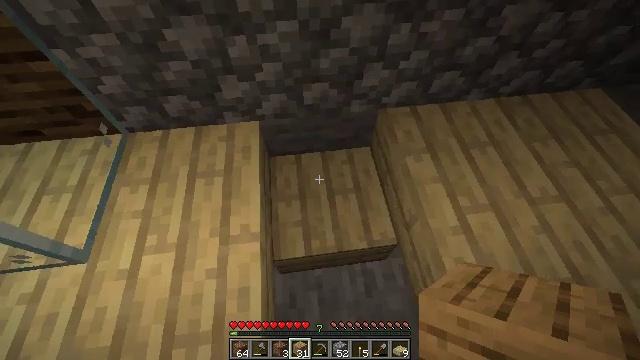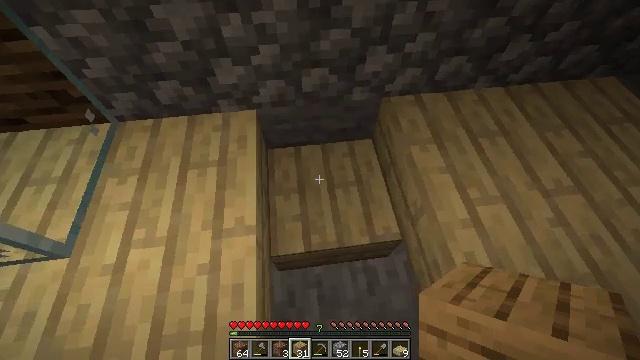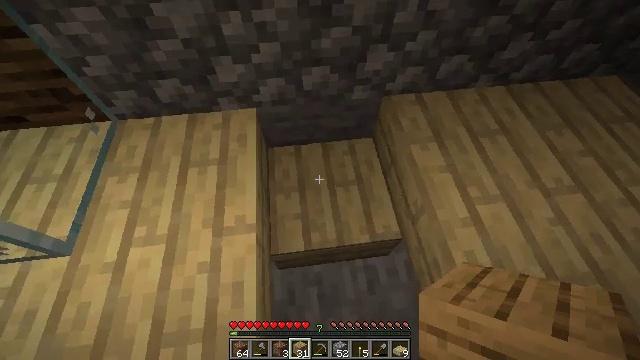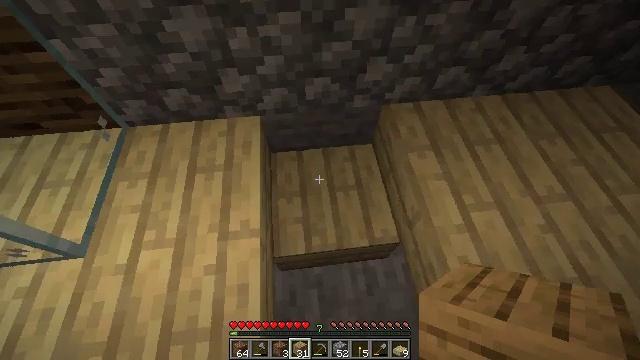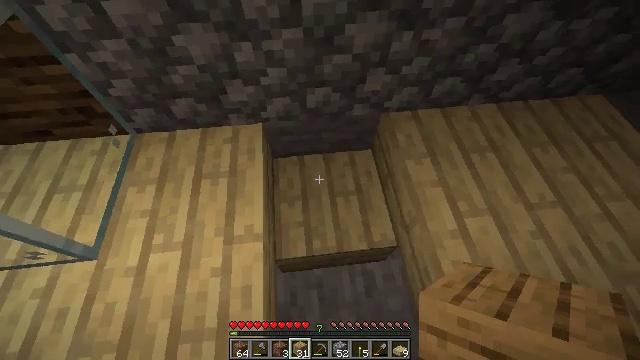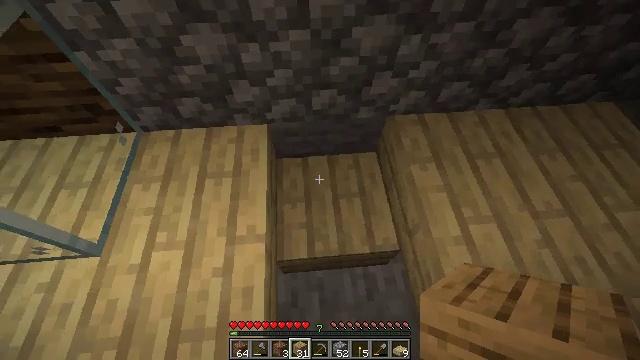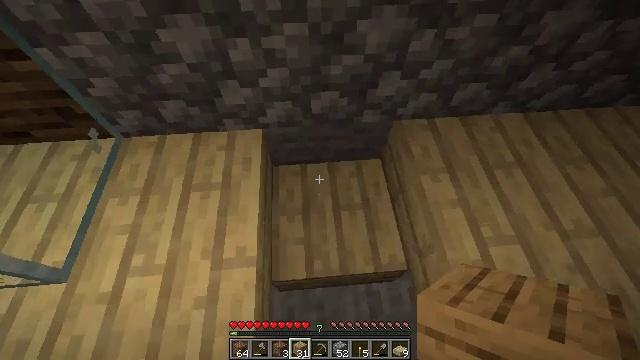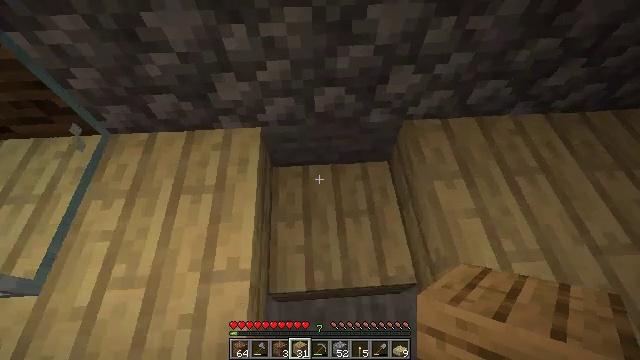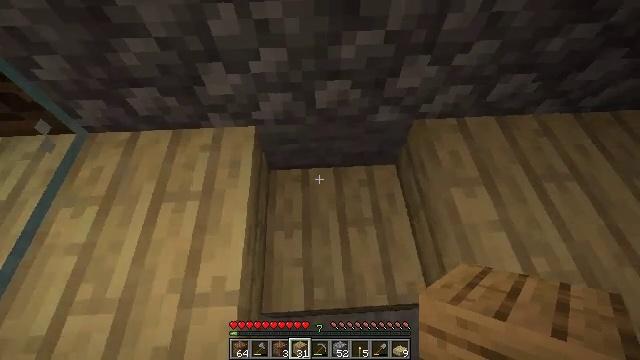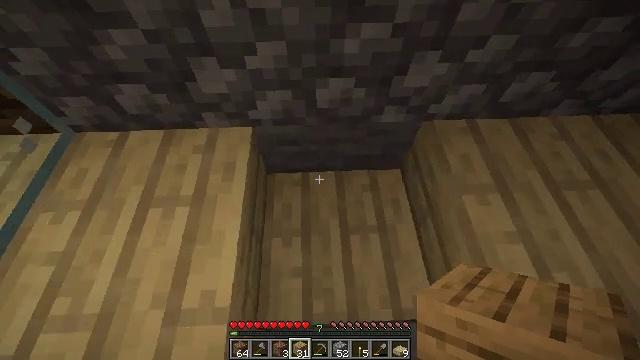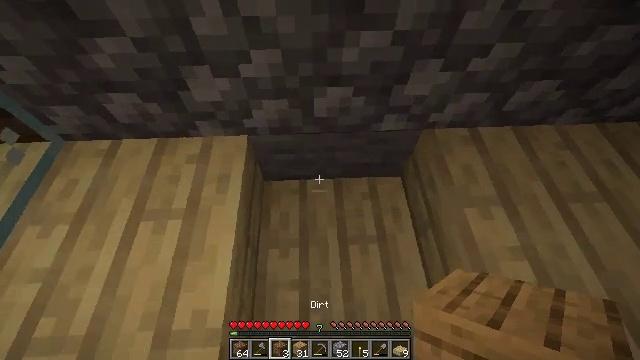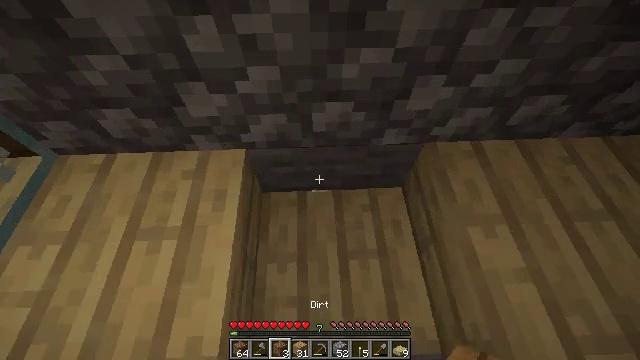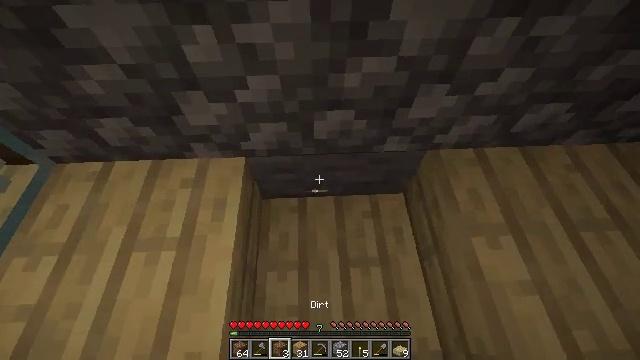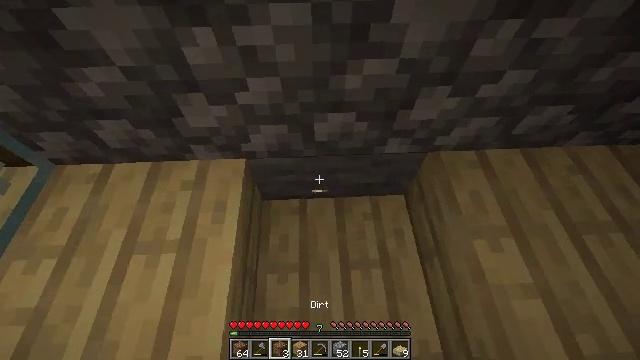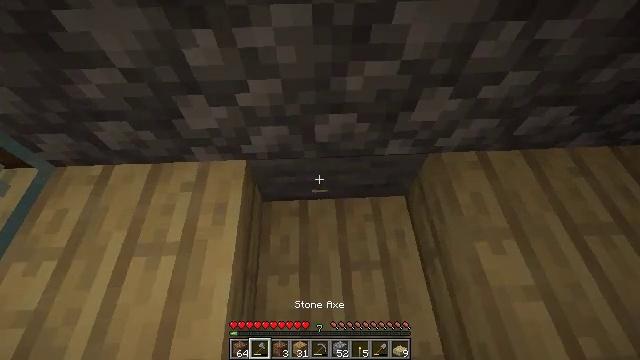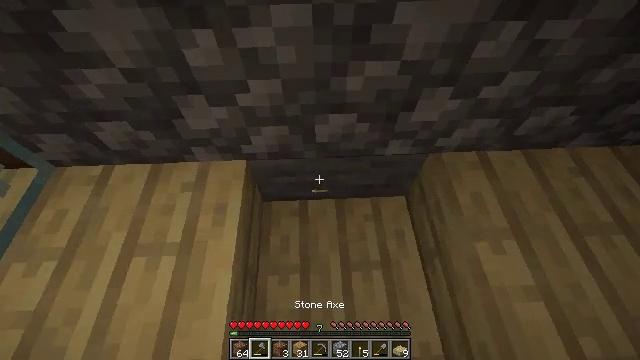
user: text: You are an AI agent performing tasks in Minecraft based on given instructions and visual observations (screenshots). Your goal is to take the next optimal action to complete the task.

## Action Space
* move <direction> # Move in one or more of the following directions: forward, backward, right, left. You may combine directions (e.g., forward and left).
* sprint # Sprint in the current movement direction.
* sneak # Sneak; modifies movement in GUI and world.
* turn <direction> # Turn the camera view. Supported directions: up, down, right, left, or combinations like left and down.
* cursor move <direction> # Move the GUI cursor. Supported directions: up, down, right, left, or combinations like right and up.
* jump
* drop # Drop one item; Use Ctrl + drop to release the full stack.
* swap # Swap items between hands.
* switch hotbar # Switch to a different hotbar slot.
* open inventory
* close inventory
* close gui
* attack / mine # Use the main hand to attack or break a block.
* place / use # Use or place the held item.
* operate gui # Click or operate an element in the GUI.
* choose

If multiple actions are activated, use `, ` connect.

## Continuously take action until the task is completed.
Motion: motion action
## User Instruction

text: Mine birch slab from a built structure.
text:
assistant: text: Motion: close inventory
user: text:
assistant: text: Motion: close inventory
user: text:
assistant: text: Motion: no_op
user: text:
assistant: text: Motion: no_op
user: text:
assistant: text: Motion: move forward, turn left
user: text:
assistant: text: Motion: move forward
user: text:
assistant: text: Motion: move forward, turn left
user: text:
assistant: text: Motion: no_op
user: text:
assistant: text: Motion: no_op
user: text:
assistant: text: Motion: no_op
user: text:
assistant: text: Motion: no_op
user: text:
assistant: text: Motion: no_op
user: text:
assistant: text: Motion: no_op
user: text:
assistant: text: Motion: no_op
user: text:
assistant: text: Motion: no_op
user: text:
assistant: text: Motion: move back
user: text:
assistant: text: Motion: move back
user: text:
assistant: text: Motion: move back
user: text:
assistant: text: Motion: move back
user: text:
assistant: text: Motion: no_op
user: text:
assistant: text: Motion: no_op
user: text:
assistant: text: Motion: no_op
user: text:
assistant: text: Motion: turn right
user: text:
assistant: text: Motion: no_op
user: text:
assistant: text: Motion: attack / mine
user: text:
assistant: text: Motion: attack / mine
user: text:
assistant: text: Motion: turn up, attack / mine
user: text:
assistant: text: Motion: turn up, attack / mine
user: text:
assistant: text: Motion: turn up, attack / mine
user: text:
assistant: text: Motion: attack / mine